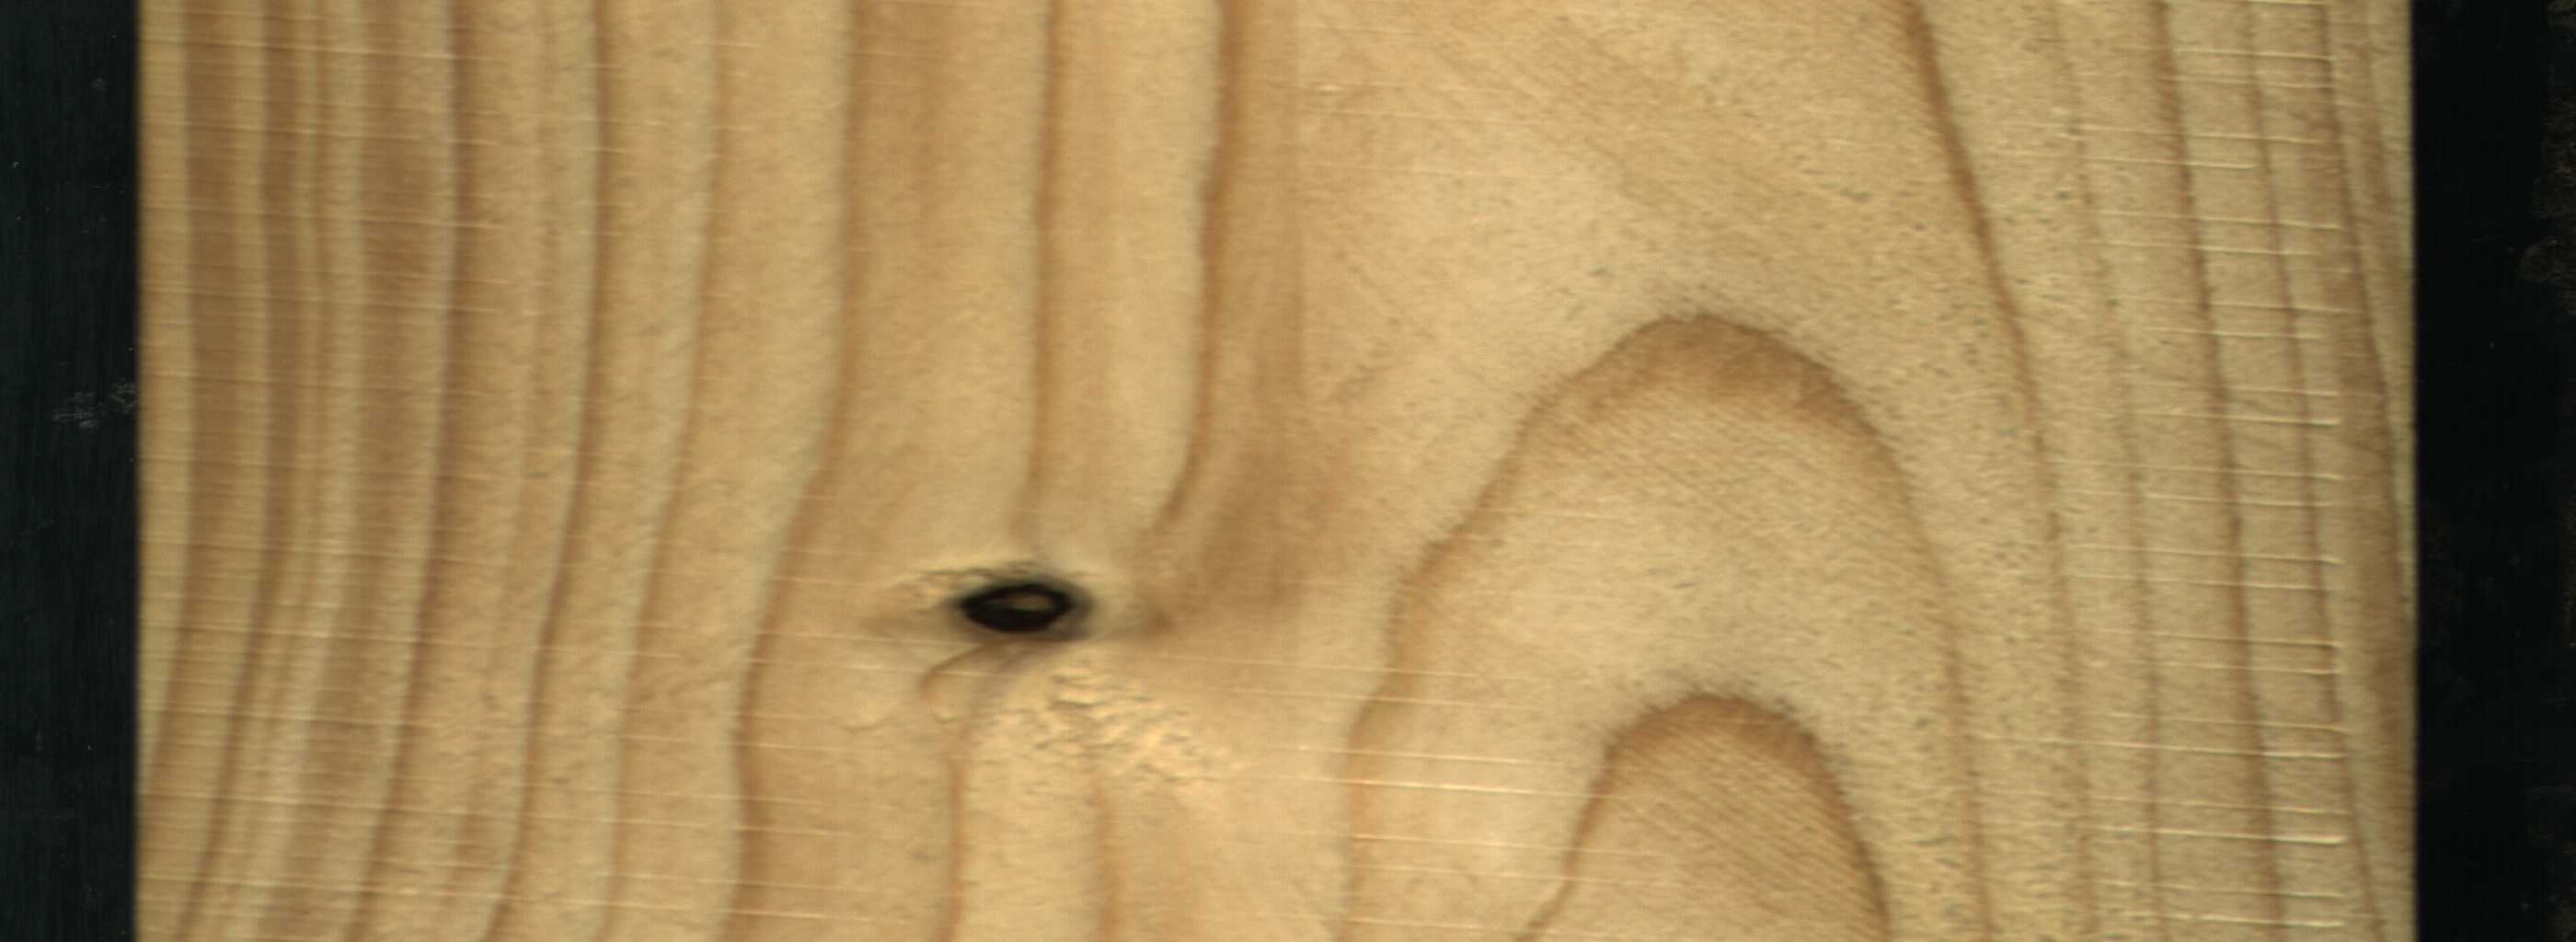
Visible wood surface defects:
Dead_Knot